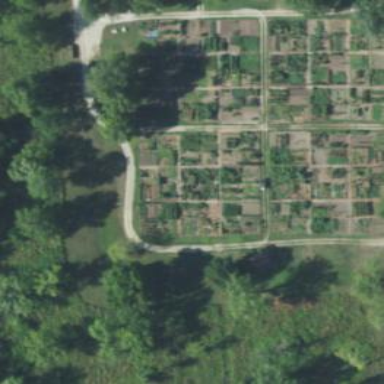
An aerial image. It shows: Community garden providing leisure land.